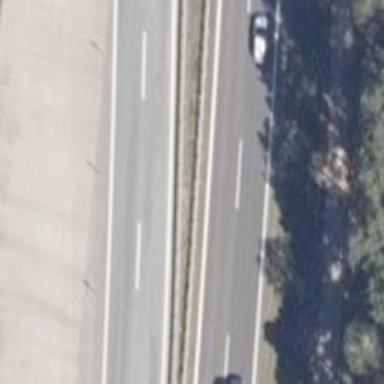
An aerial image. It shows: Asphalt motorway.